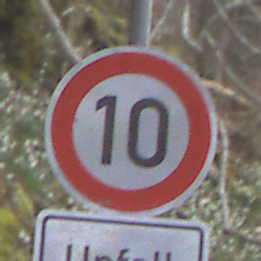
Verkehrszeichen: Geschwindigkeit10
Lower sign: HinweiseAufGefahrenDurchVerbaleAngabe8
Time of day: MorningAfternoon
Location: Outdoor (Nature)
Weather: PartlyCloudy
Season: NotSpecified
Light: Natural